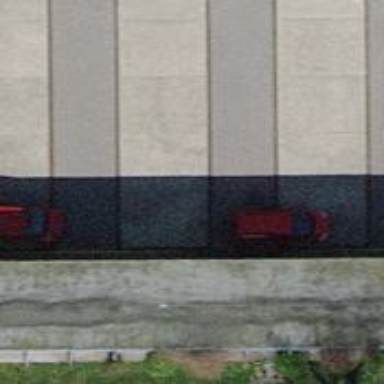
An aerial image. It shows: Parking aisle with concrete surface.